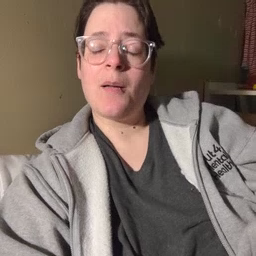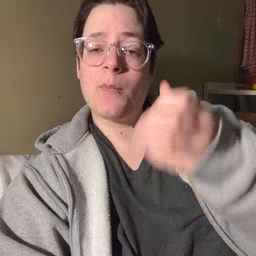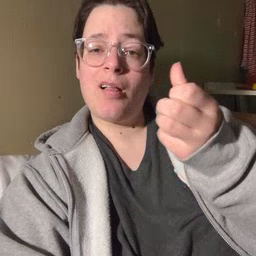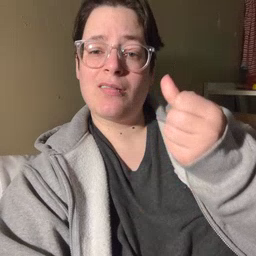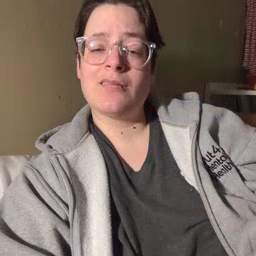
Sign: milk